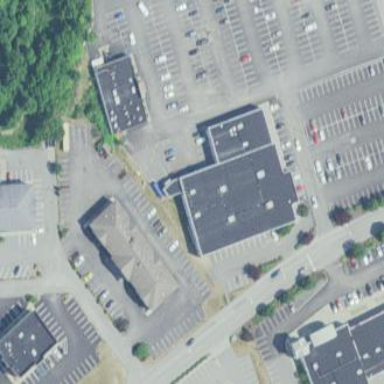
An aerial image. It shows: Building.